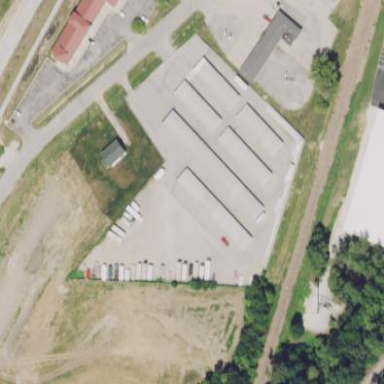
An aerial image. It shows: Warehouse building.